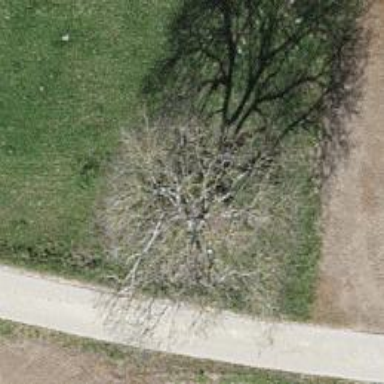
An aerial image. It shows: Beautiful tree in nature.